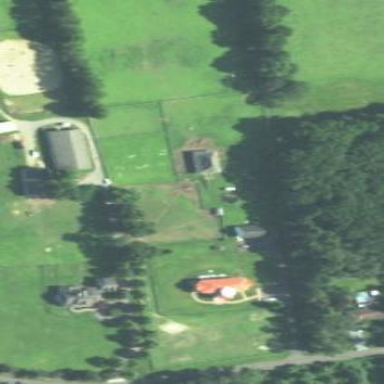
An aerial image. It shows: Farmyard area.